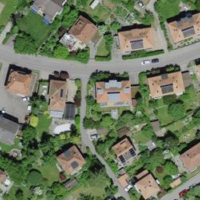
EUNIS habitat code: 55
Species observed at this site:
Cornus sanguinea
Silene dioica
Leontopodium nivale